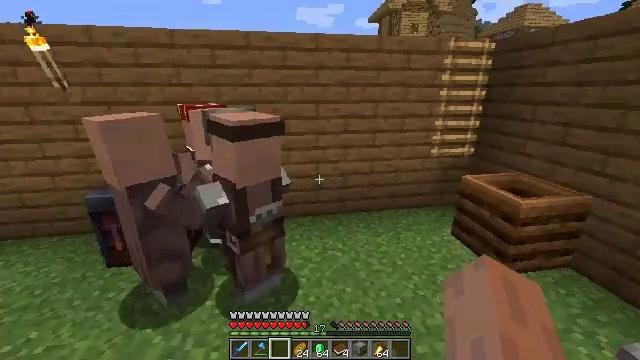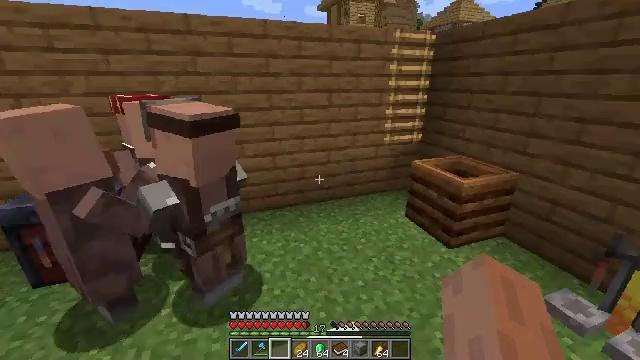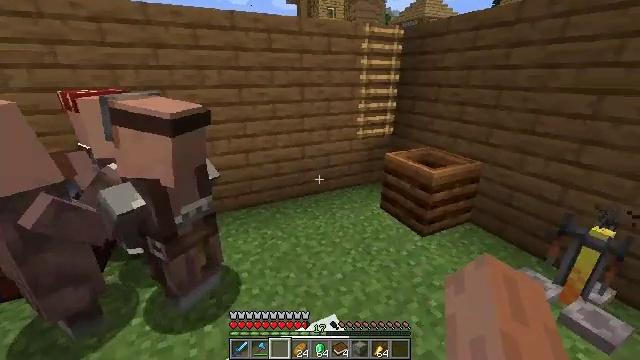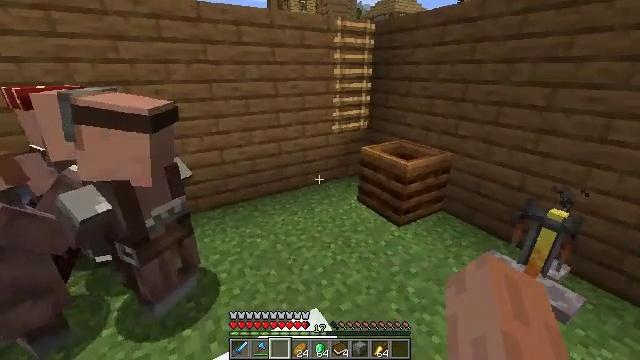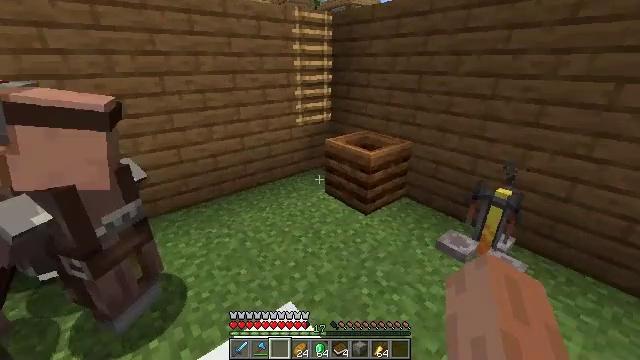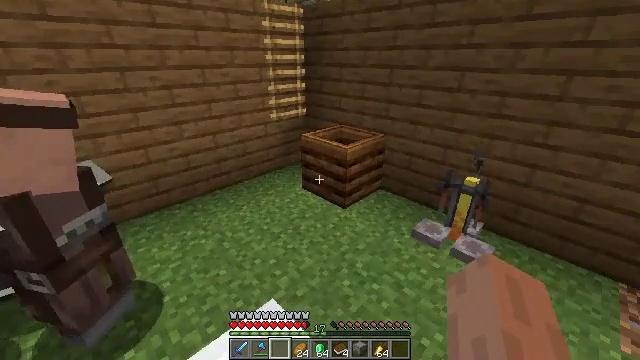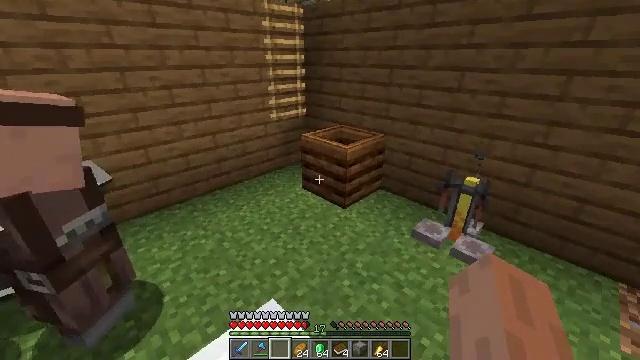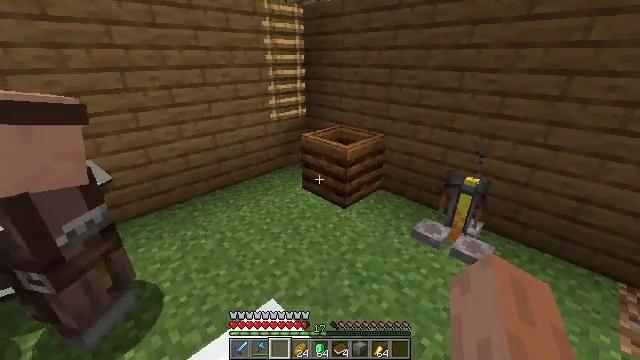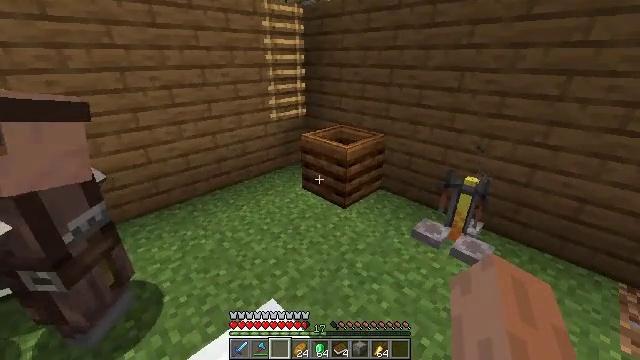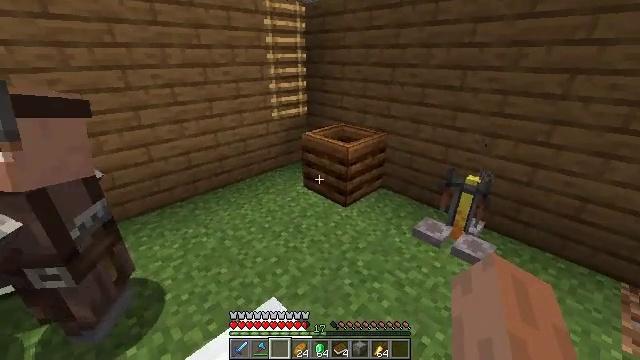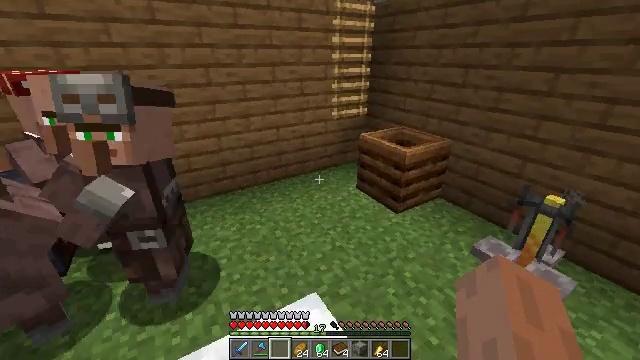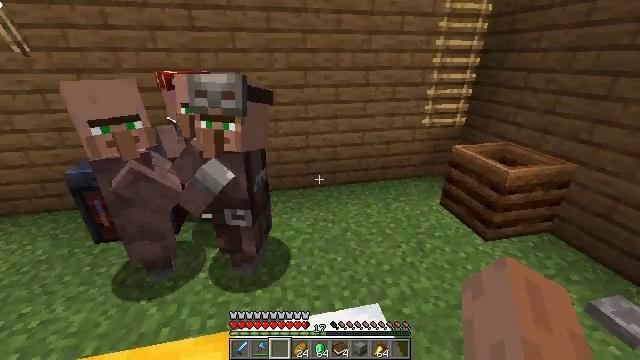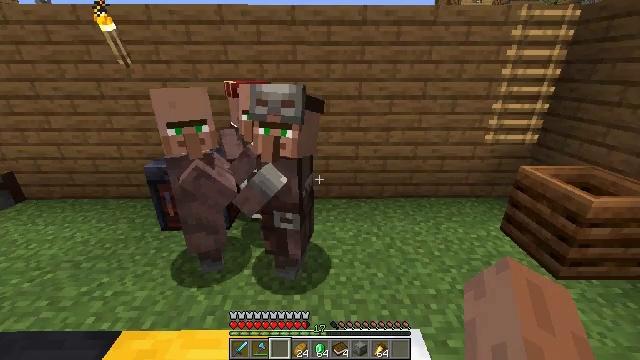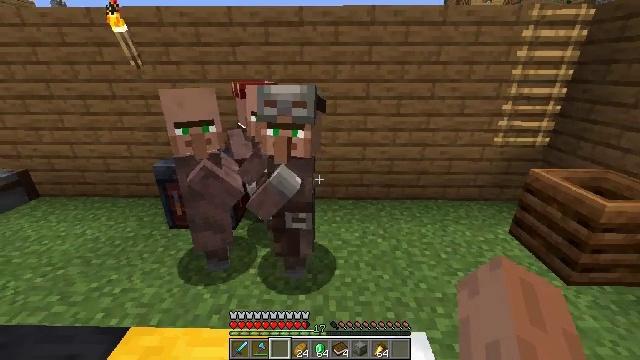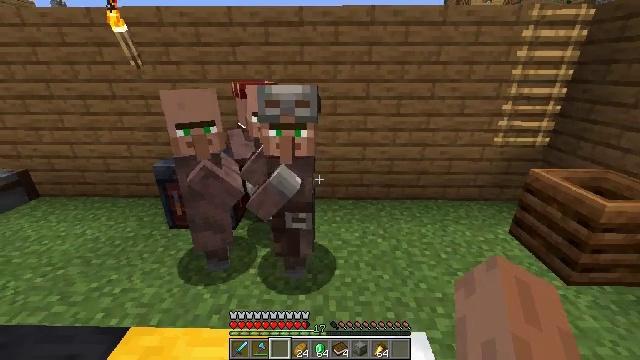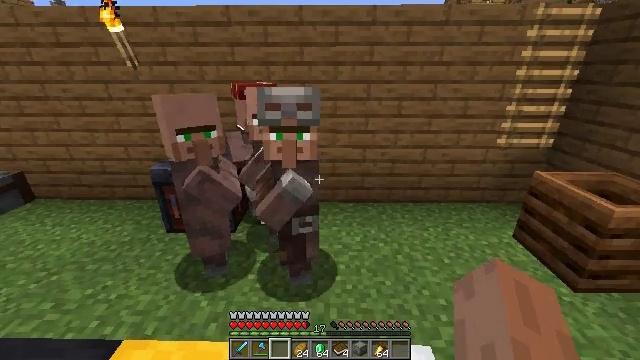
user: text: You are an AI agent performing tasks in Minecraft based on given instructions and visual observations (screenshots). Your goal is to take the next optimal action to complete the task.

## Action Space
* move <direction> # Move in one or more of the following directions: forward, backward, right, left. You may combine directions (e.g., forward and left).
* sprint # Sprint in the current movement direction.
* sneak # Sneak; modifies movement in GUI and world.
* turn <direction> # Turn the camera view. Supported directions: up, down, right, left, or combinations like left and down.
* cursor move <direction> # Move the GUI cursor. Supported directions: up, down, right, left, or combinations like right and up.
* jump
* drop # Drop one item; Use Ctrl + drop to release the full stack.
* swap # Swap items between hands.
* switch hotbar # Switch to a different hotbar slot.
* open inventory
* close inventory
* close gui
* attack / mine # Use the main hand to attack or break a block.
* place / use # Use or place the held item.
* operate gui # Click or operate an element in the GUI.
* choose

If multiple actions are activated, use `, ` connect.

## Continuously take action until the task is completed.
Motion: motion action
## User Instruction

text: Make a golden helmet with gold ingots.
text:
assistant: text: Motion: turn right and down
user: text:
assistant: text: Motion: turn right and down
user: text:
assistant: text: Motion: turn right and down
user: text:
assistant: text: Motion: turn right and down
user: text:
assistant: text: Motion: turn right and down
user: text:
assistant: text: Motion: no_op
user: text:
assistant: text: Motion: no_op
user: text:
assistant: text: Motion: no_op
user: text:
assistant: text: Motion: no_op
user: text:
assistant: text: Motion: turn left
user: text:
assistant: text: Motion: turn left
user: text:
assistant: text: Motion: turn left and up
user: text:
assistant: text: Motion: turn left
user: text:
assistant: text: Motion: no_op
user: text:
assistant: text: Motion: move forward
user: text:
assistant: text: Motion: move forward
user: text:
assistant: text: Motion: move forward, turn left
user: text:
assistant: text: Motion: move forward, turn left and up
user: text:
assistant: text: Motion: turn left and up
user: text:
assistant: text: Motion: turn left and up
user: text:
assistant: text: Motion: no_op
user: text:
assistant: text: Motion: no_op
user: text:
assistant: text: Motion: no_op
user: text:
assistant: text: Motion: use / place
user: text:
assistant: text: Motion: use / place
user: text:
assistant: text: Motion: use / place
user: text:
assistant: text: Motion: no_op
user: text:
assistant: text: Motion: no_op
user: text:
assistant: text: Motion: no_op
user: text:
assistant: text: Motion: no_op